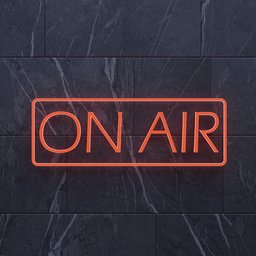
Label: decoration